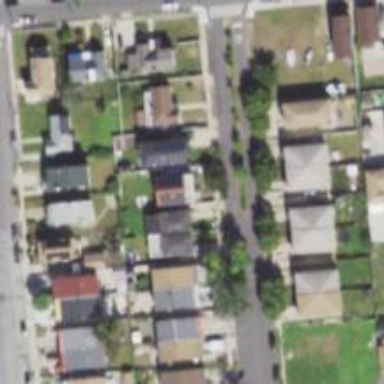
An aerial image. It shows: Neighborhood.